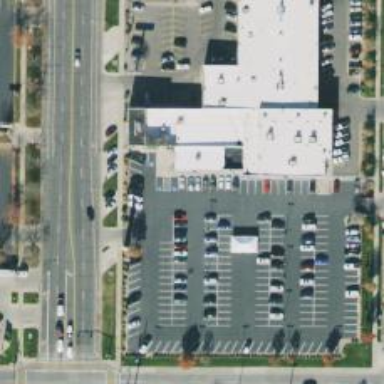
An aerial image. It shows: Parking space.